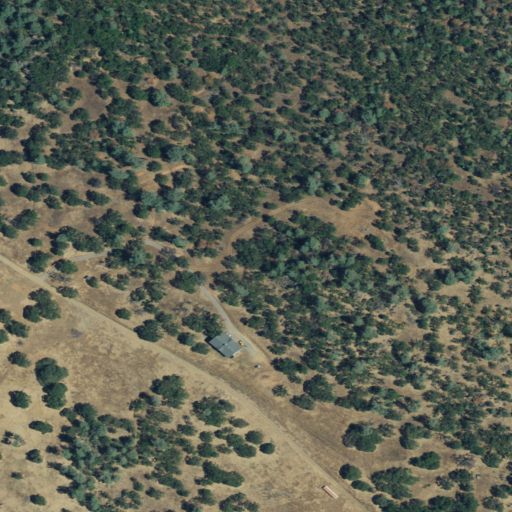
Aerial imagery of mountain in California named Big Hill containing shrub, deciduous forest, evergreen forest, and grassland